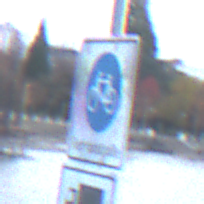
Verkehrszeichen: BeginnFahrradstrasse
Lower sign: MehrspurigeFahrzeugeFrei3
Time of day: SunriseSunset
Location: Outdoor (Suburban)
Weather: PartlyCloudy
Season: NotSpecified
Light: Natural